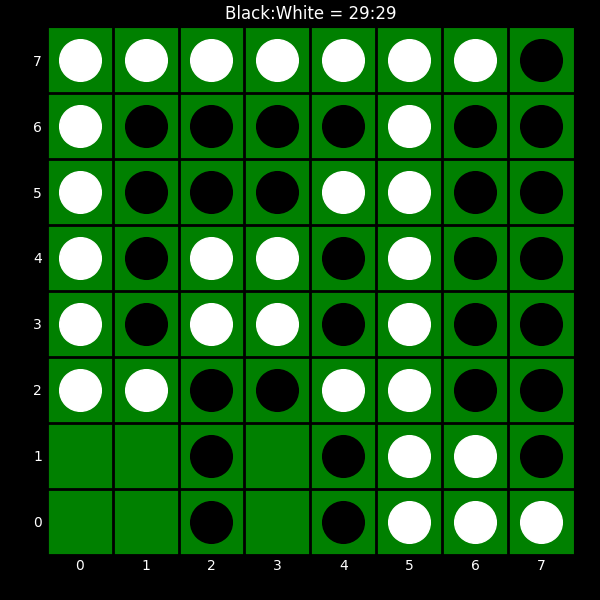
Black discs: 29
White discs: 29